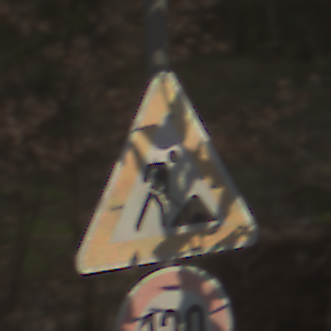
Verkehrszeichen: Arbeitsstelle
Zusatzzeichen unten: Geschwindigkeit130
Umgebung: Outdoor, Nature
Tageszeit: Midday
Wetter: Overcast
Licht: Natural
Jahreszeit: NotSpecified
Kontrast: LowContrast